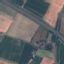
Land use / land cover: Highway